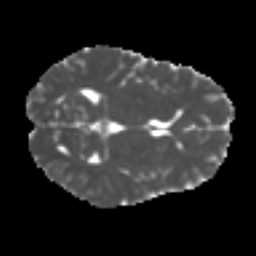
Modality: MD
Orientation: axial
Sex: male
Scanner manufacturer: ge
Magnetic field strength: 3 T
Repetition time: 7 s
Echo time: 0.08 s